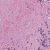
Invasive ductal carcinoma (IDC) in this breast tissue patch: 1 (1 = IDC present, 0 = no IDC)